Interaction volume radius: 5 \u00c5
Interaction volume height: 20 \u00c5
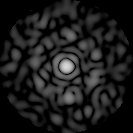
Disorder parameter: 0.8489